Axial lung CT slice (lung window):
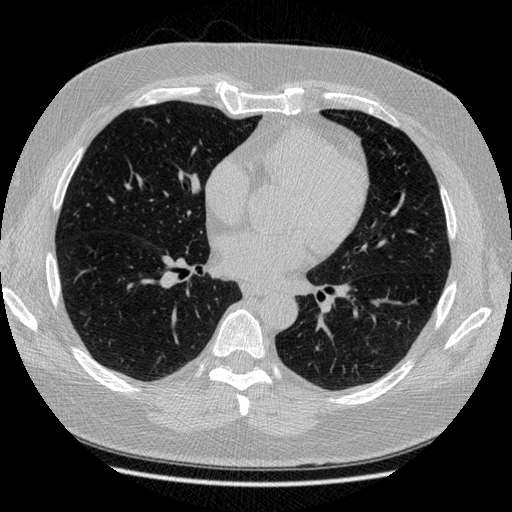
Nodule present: no